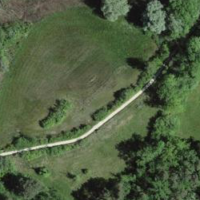
EUNIS habitat code: 21
Species observed at this site:
Rhamnus cathartica
Corvus corone
Symphyotrichum lanceolatum
Aglais io
Sylvia atricapilla
Columba palumbus
Turdus merula
Euonymus europaeus
Prunus padus
Cuculus canorus
Milvus migrans
Hydrocotyle vulgaris
Cornus sanguinea